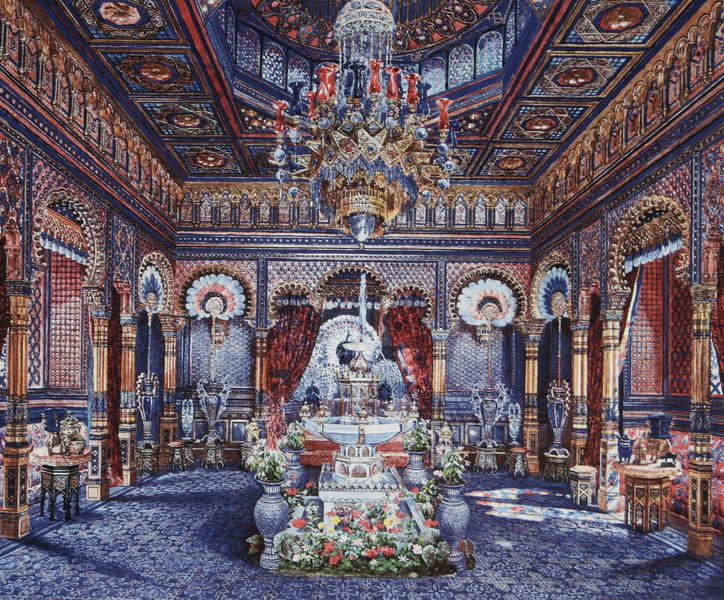
Titel: Der Maurische Kiosk von Linderhof, Innenansicht
Künstler: Heinrich Breling
Schlagwörter: blau, gemälde, schatten, wasser, weiß, aquarell, gelb, grün, blumen, braun, bunt, fenster, grau, lampe, licht, orange, pfeiler, raum, schmuck, schwarz, säule, säulen, tisch, tische, zeichnung, zimmer, blüten, rot, schloss, fächer, malerei, ornament, teppich, wand, architektur, federn, innenraum, vorhang, boden, gold, decke, pflanzen, krone, brunnen, garten, ranken, springbrunnen, vase, herrschaft, farbig, bogen, farben, bank, hocker, saal, schemel, rundbogen, kuppel, kaiser, thron, dekoration, gardine, salon, vorhänge, dekor, ornamente, verzierung, tischchen, kronleuchter, leuchter, lüster, vasen, innenansicht, gesteck, bögen, paradies, erker, nische, bayern, orient, orientalisch, palast, sterne, pfau, mosaik, entwurf, pracht, altar, bänke, intarsien, kristall, dekce, dicht, kanneluren, fontäne, kassetten, ornamentik, türkei, verzierungen, quasten, springbrunne, nischen, arabeske, prospekt, emporen, palsat, paradezimmer, ludwig ii, ludwig ii., karaffen, maurisch, islamisch, alexander, pfauen, fauen, kalif, hufeisenbogen, opulent, bettstatt, prunkzimmer, schloss linderhof, maurich, ormanent, tichschen, morisk, smaragdzimmer